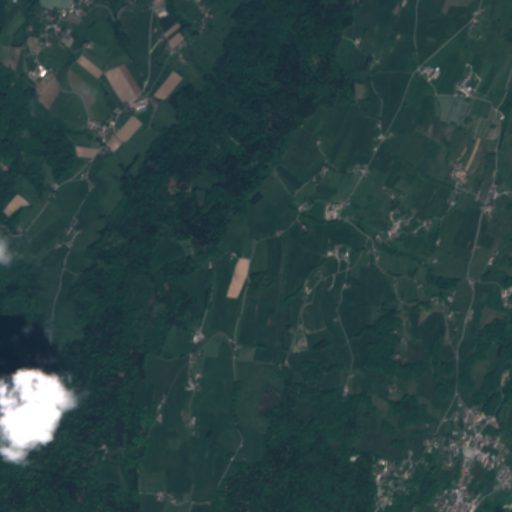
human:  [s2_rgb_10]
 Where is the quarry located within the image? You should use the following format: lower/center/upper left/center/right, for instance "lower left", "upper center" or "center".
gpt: The quarry is located in the lower right of the image.
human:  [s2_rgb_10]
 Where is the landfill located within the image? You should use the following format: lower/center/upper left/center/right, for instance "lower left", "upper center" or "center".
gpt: There is no landfill in the image.